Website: crate-barrel
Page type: address-validator
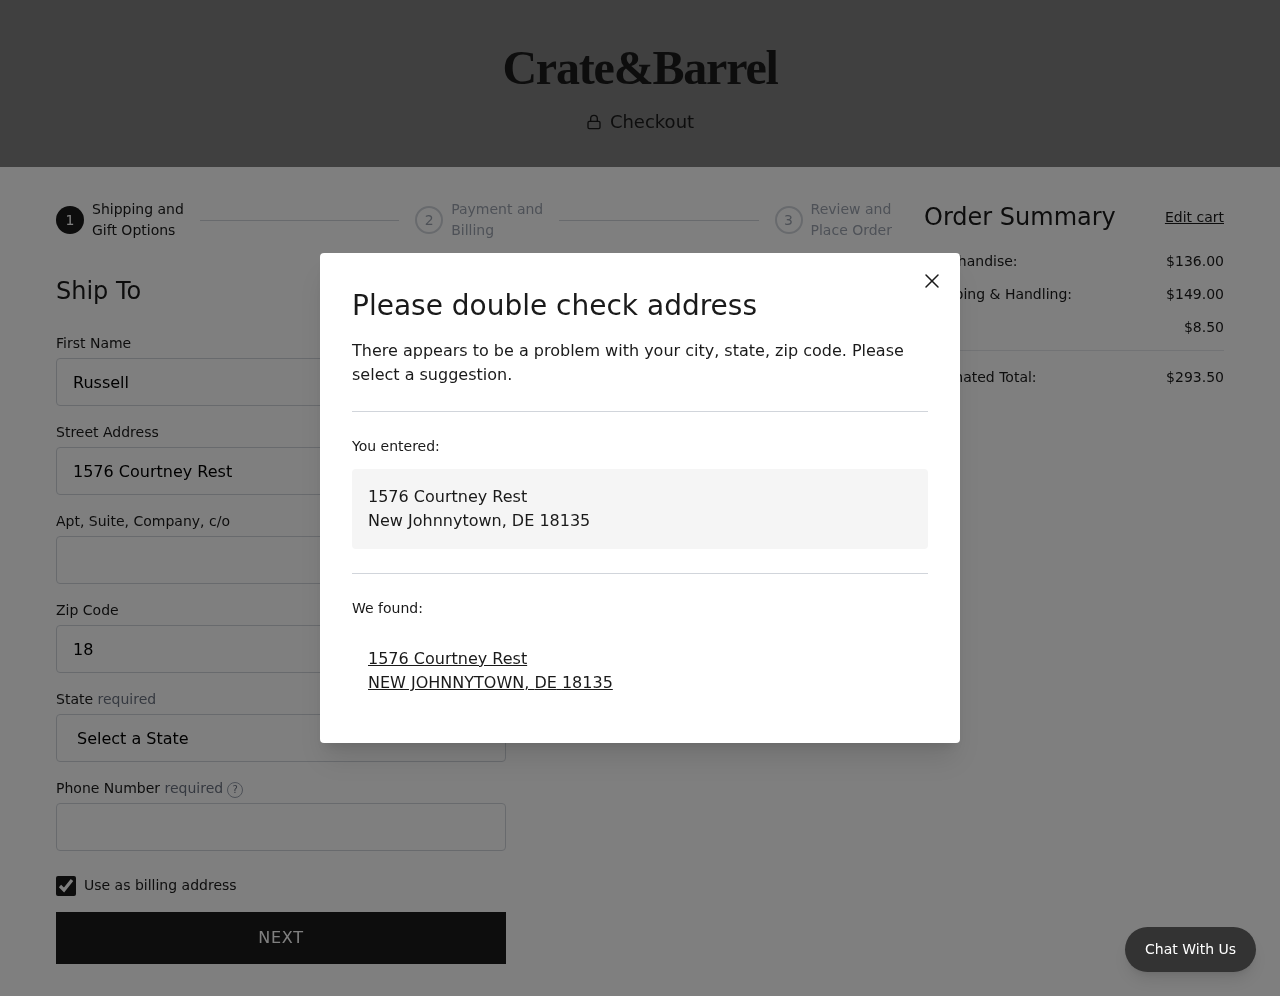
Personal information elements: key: PII_CITY
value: New Johnnytown
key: PII_CITY
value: NEW JOHNNYTOWN
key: PII_FIRSTNAME
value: Russell
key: PII_PHONE
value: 7145660029
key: PII_POSTCODE
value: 18135
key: PII_STATE
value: Delaware
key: PII_STATE_ABBR
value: DE
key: PII_STREET
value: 1576 Courtney Rest
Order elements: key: ORDER_SUBTOTAL
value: $136.00
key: ORDER_SHIPPING_COST
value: $149.00
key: ORDER_TAX
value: $8.50
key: ORDER_TOTAL
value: $293.50